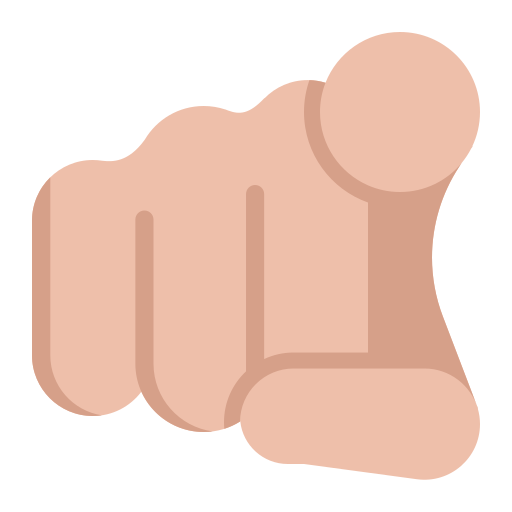
index pointing at the viewer flat  light